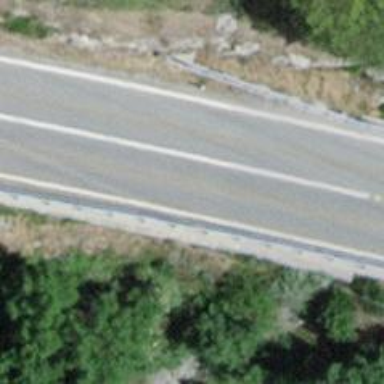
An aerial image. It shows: Asphalt bridge over abandoned railway. The bridge is part of primary highway.